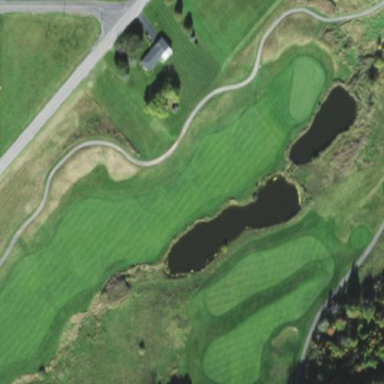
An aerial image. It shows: Water hazard on golf course. The hazard is natural water feature.